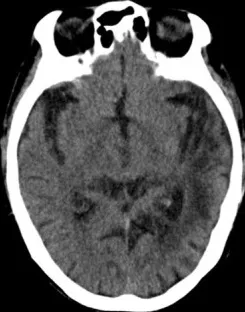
At the second day after endovascular treatment.
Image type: radiology (ct)